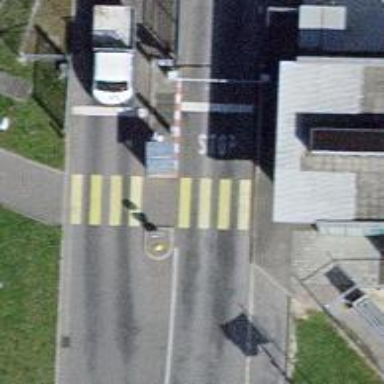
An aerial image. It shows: Marked zebra crossing.